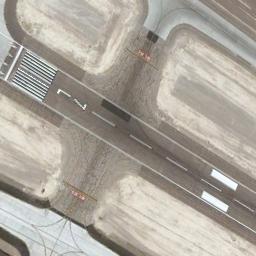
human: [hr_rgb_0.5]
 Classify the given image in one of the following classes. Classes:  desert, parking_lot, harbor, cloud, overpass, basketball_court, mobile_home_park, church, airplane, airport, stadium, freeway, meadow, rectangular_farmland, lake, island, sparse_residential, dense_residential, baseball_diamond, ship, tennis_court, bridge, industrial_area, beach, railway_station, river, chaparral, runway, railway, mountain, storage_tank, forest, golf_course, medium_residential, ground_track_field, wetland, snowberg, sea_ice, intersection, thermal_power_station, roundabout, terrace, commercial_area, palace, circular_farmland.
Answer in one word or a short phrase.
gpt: runway